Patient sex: M
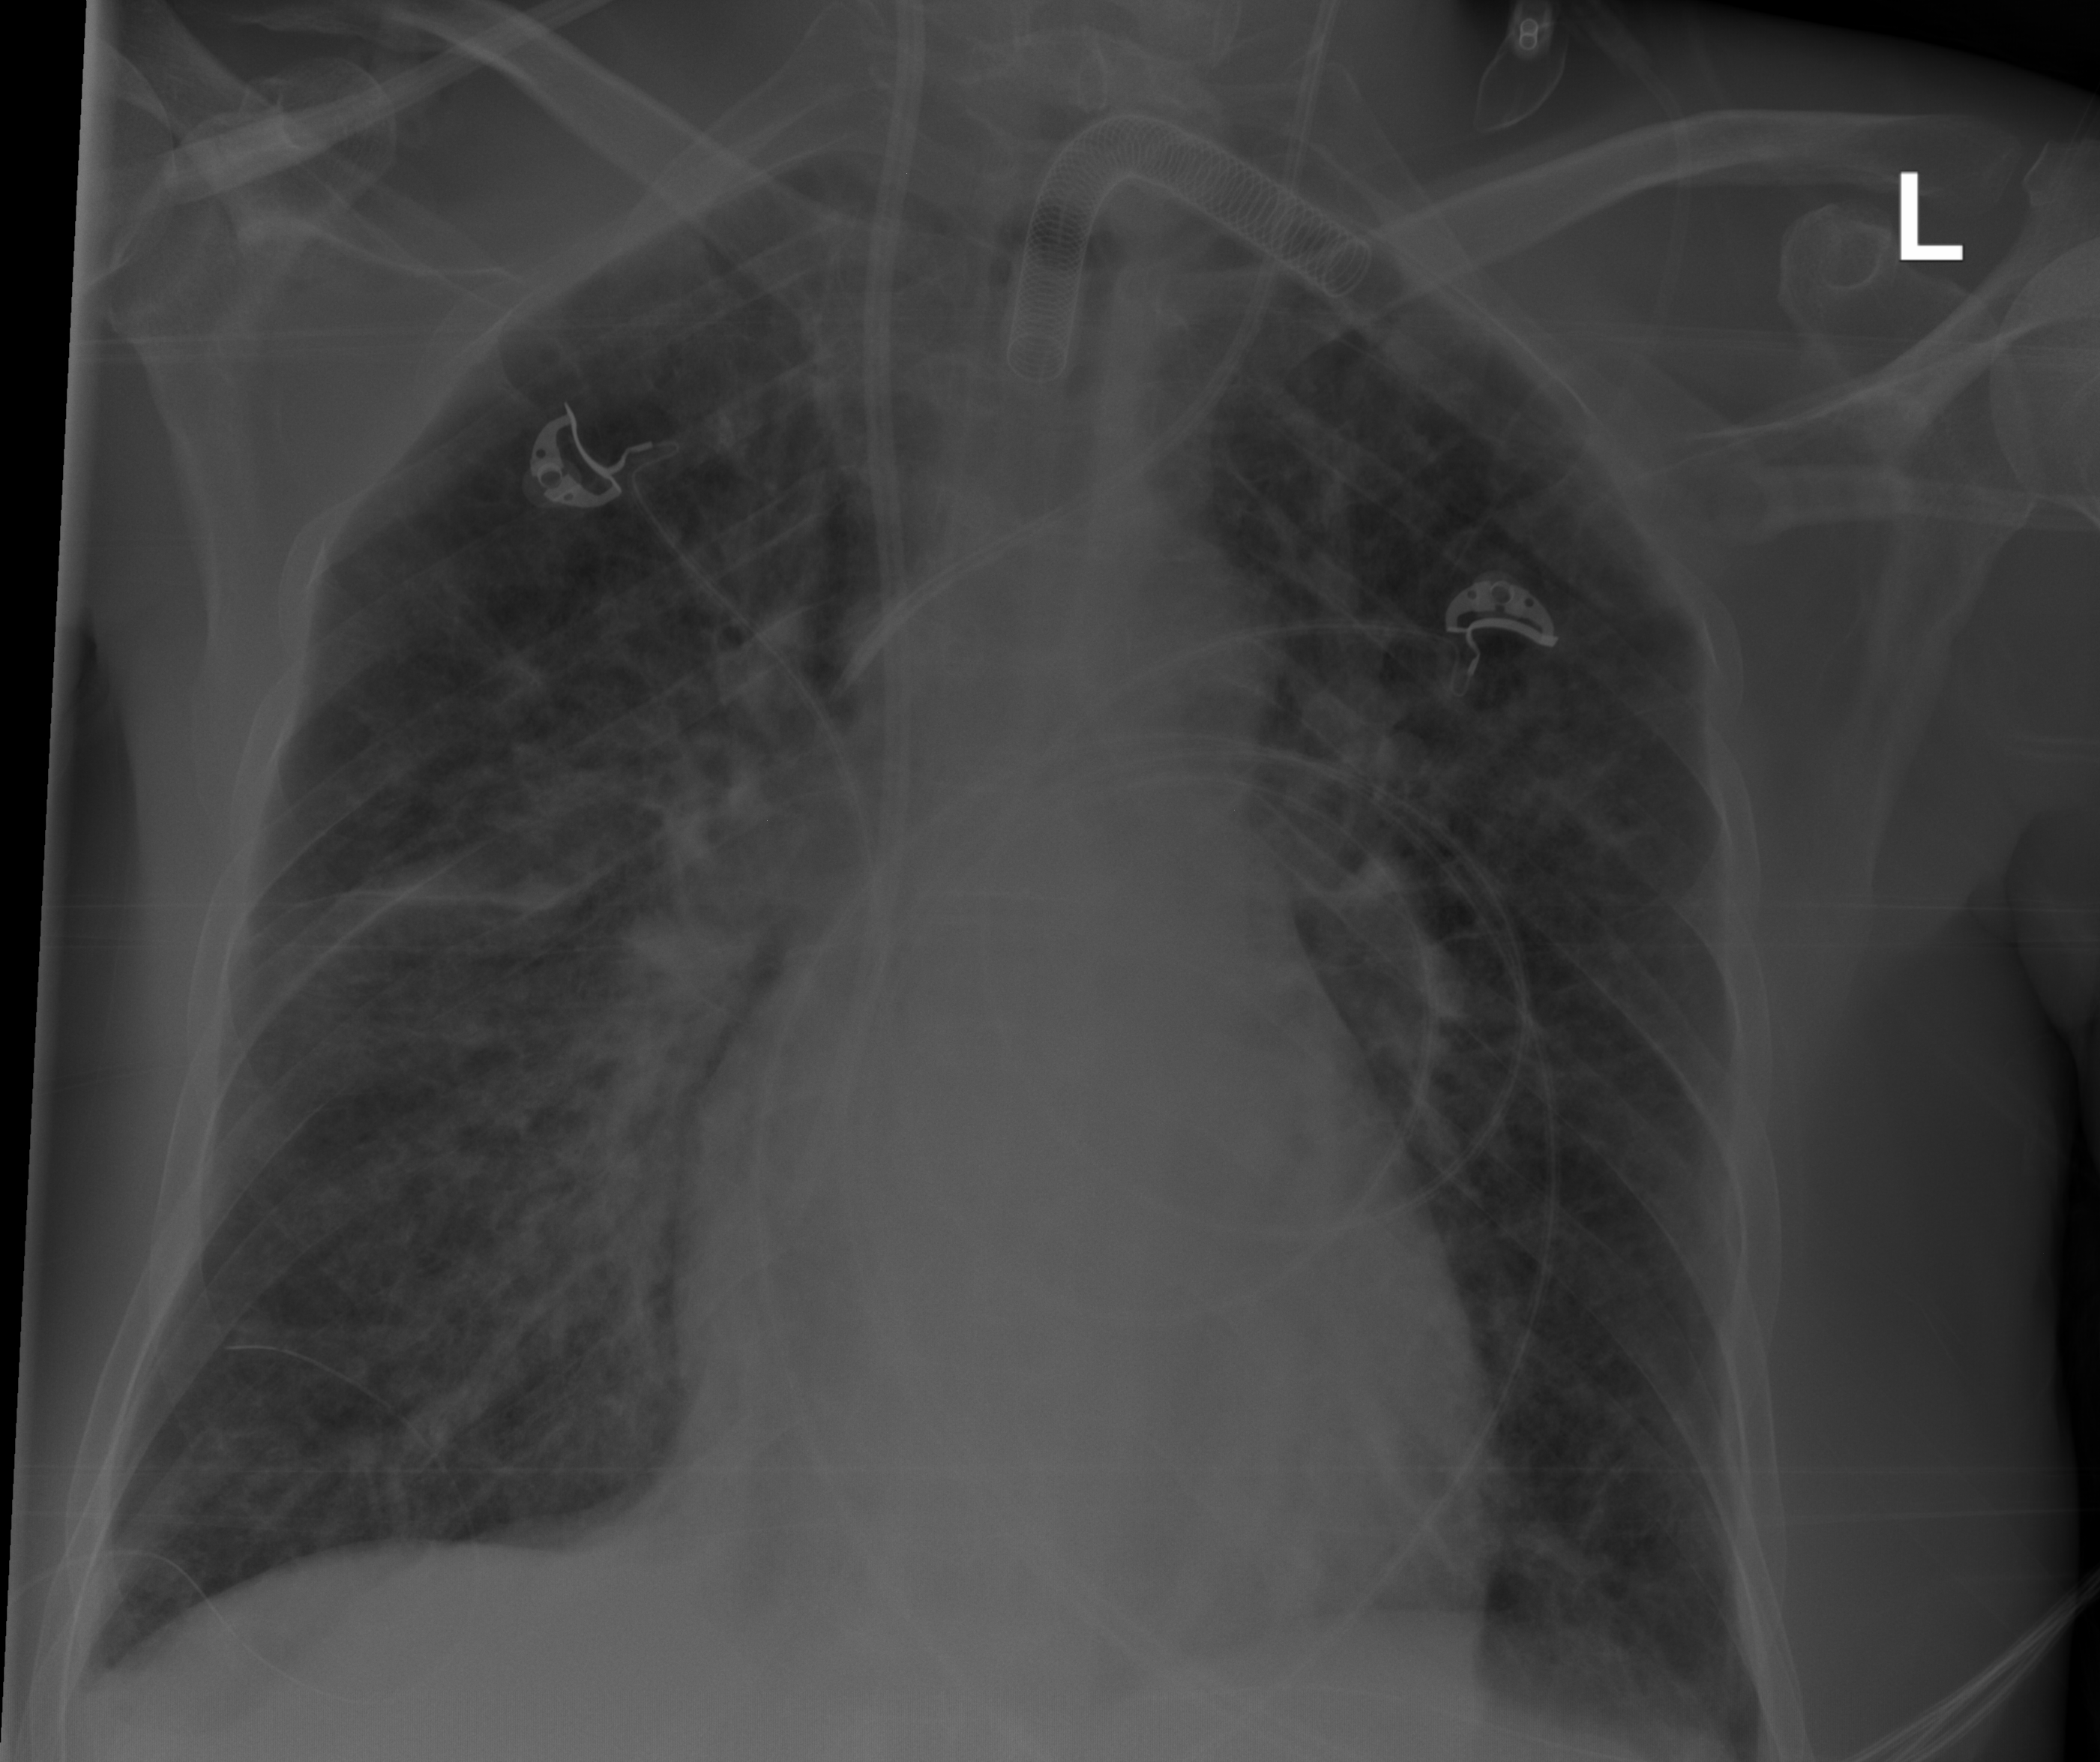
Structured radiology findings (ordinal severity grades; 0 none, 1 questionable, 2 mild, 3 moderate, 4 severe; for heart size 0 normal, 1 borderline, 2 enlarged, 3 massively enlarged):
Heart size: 1
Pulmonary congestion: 2
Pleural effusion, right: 0
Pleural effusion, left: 2
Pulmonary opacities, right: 2
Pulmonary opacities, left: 1
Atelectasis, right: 1
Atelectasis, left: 2